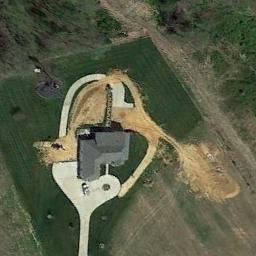
Label: residential